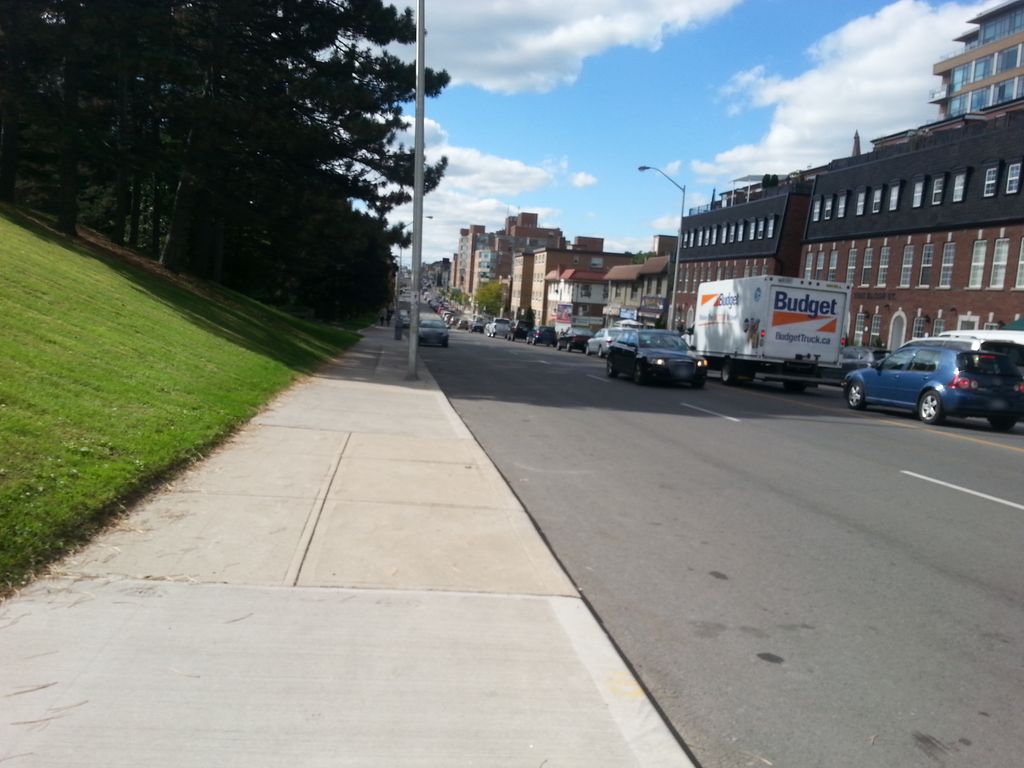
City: toronto